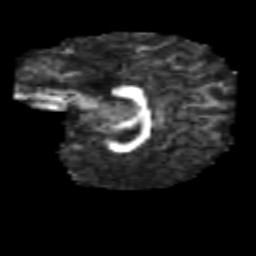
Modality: FA
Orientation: sagittal
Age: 8
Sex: female
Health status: healthy